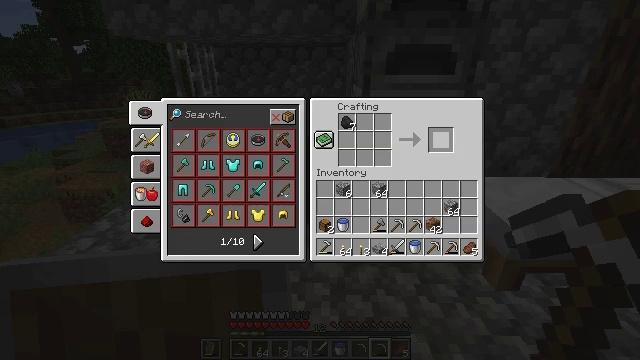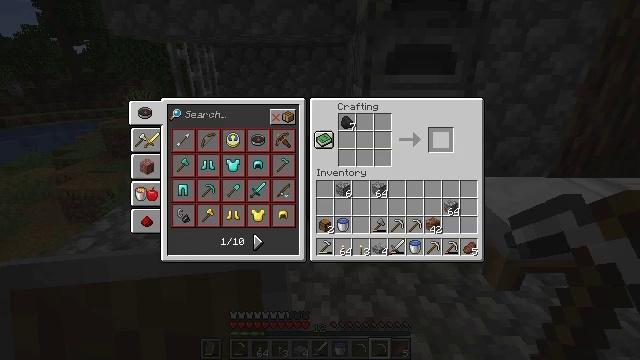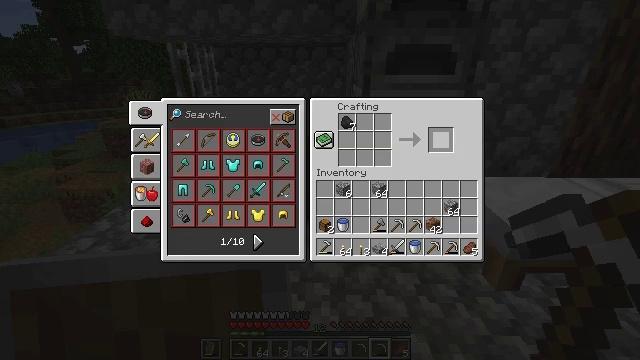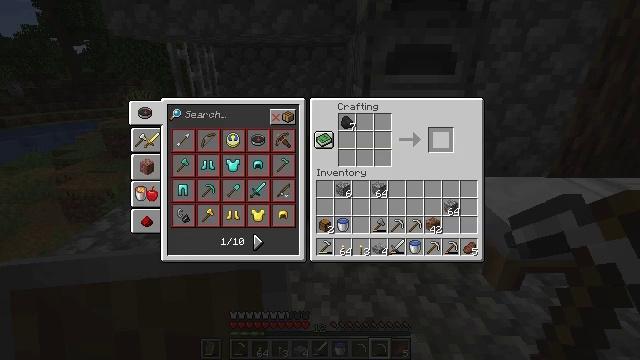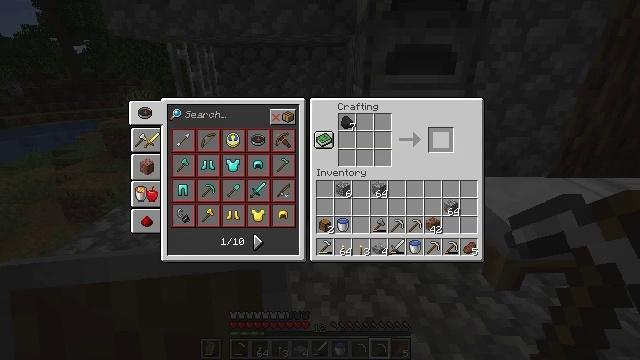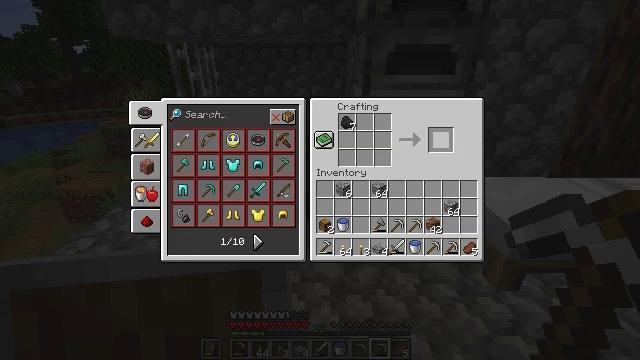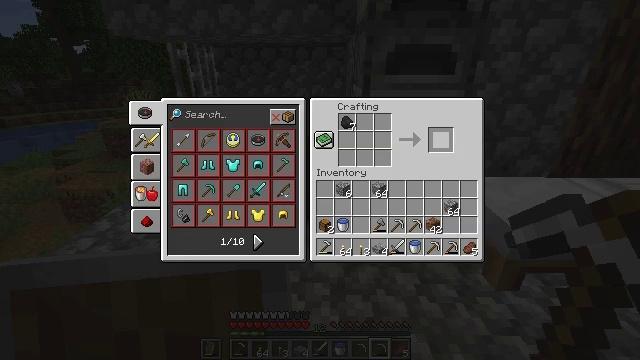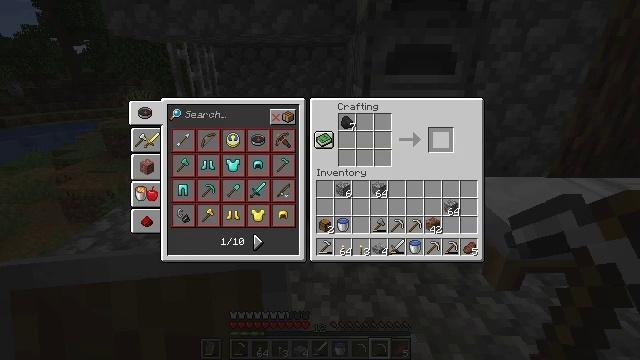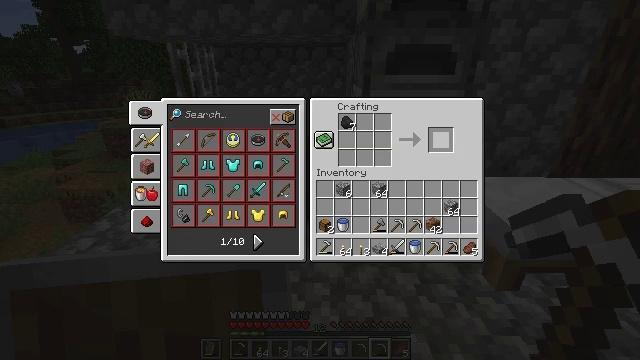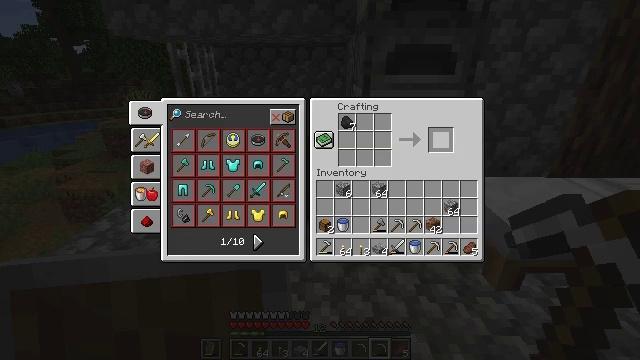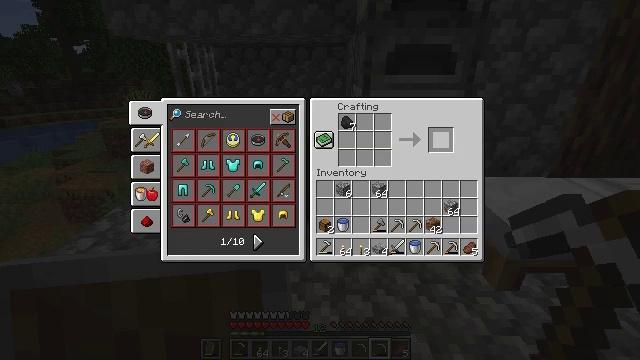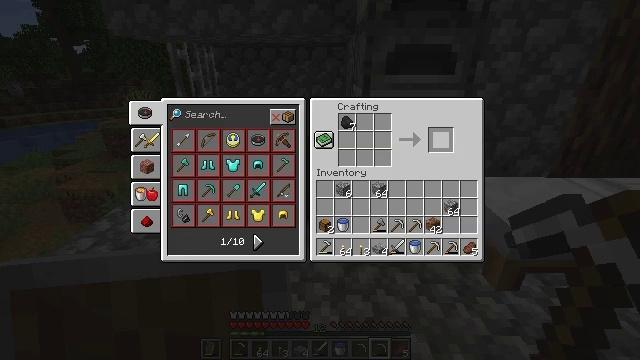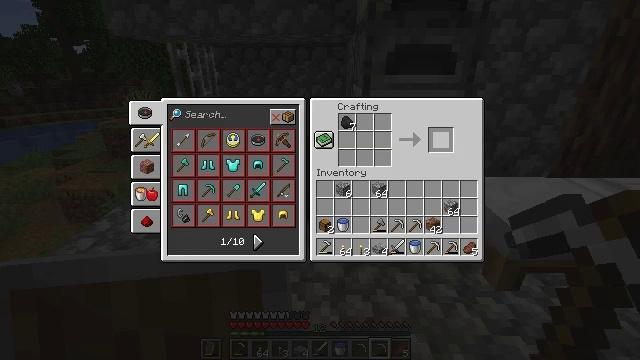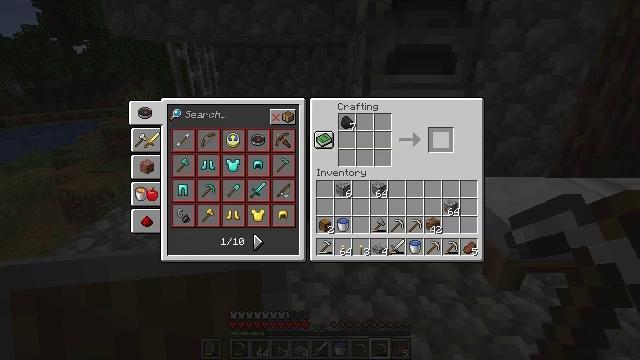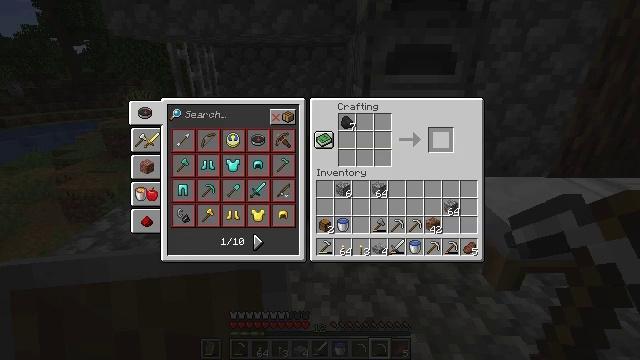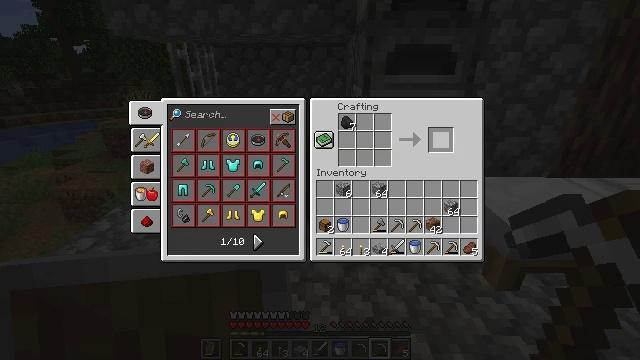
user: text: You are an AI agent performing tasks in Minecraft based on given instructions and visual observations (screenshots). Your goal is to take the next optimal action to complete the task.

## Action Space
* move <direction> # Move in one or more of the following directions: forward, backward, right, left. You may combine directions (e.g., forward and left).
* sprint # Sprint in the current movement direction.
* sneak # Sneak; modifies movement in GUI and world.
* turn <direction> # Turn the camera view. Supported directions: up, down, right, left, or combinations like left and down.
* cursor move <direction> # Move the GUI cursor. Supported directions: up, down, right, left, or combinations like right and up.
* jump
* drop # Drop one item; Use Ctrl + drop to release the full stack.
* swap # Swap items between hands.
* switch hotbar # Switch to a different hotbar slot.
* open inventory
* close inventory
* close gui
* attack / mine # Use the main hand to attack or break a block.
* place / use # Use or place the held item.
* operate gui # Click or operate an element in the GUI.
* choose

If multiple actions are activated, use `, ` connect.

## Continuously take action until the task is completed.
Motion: motion action
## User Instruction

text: Harvest potatoes.
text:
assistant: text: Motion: no_op
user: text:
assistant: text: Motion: no_op
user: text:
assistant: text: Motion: no_op
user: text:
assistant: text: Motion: no_op
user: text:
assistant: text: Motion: no_op
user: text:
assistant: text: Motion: no_op
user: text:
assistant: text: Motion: no_op
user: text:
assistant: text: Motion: no_op
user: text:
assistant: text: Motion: no_op
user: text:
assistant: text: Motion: no_op
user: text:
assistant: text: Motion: no_op
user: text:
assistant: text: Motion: no_op
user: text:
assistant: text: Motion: no_op
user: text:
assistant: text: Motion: no_op
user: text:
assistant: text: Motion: no_op
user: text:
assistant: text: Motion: no_op
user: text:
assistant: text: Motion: no_op
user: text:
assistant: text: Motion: no_op
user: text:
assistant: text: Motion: no_op
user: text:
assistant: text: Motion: no_op
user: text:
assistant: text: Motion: no_op
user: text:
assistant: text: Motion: no_op
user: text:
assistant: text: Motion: no_op
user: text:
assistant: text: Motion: no_op
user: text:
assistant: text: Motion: no_op
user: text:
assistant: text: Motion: no_op
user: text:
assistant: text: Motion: no_op
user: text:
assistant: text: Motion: no_op
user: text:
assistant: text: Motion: no_op
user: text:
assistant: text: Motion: no_op